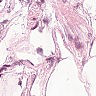
Metastatic tissue present: no